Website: home-depot
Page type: orders-overview
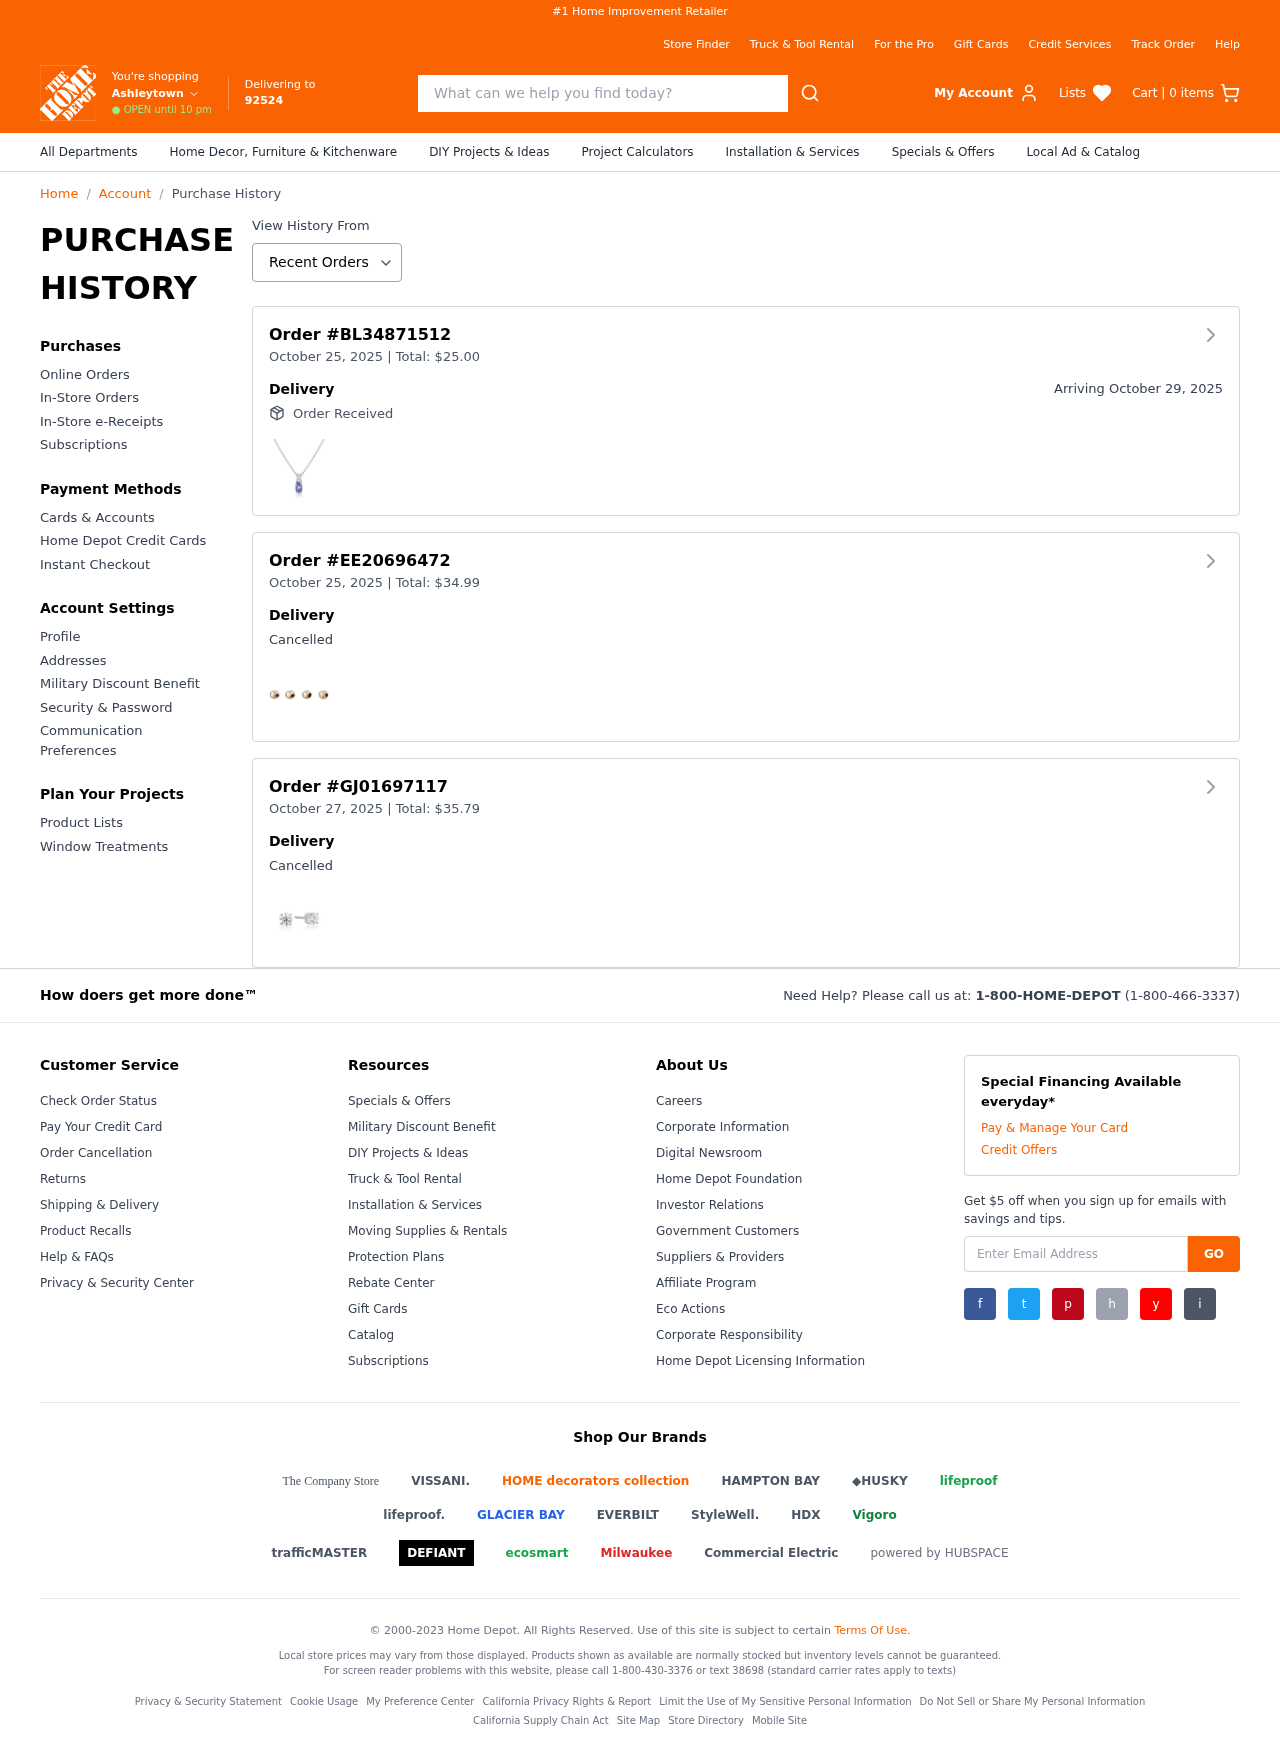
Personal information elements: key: PII_CITY
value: Ashleytown
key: PII_POSTCODE
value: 92524
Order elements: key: ORDER_NUM_ITEMS
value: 0
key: ORDER_ID
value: BL34871512
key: ORDER_DATE
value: October 25, 2025
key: ORDER1_TOTAL
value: $25.00
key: ORDER_DELIVERY_DATE
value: October 29, 2025
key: ORDER2_ID
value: EE20696472
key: ORDER2_DATE
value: October 25, 2025
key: ORDER2_TOTAL
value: $34.99
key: ORDER3_ID
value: GJ01697117
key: ORDER3_DATE
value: October 27, 2025
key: ORDER3_TOTAL
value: $35.79
Search elements: key: HEADER_SEARCH
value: What can we help you find today?